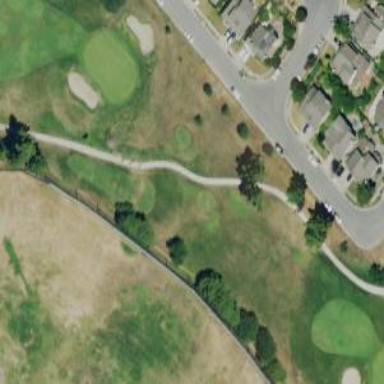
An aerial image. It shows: Path for both roads and golfers.